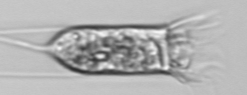
Label: Eutintinnus